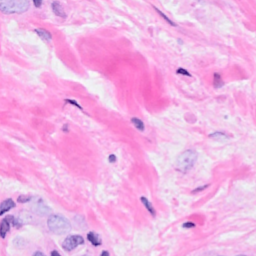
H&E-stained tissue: Breast